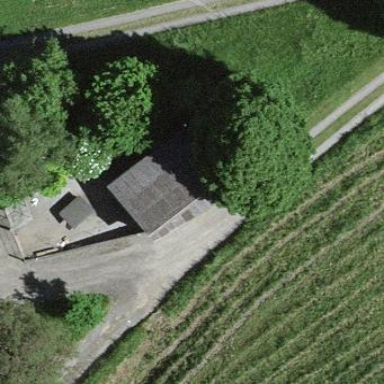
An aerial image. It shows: Shed building.